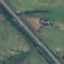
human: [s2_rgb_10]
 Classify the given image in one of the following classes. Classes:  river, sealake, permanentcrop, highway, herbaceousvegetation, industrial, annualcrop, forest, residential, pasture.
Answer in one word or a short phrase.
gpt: Highway